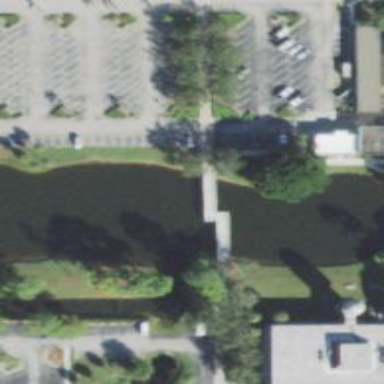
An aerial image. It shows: Footway road with beam bridge.